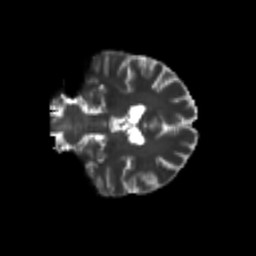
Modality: T2w
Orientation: coronal
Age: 21
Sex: female
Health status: healthy
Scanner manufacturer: philips
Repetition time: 7.396 s
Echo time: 0.08599 s